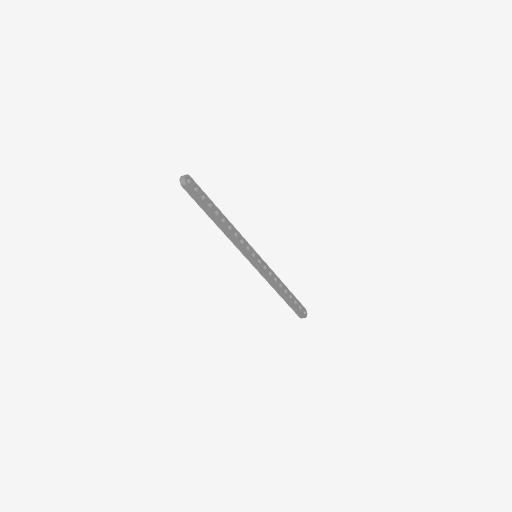
Part: FlatBeam21H